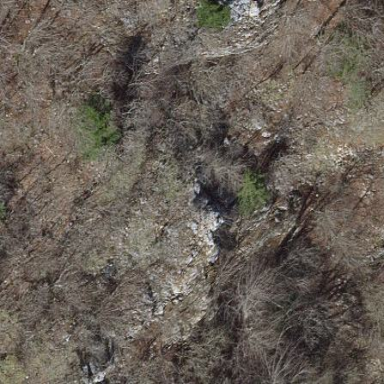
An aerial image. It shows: Landscape dominated by bare rock.